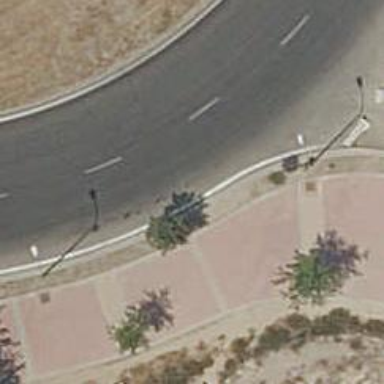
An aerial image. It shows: Footway surfaced with paving stones.